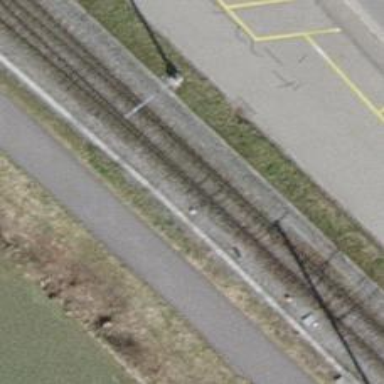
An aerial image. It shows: Railway switch.